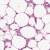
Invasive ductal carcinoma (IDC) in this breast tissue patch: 0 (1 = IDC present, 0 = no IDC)